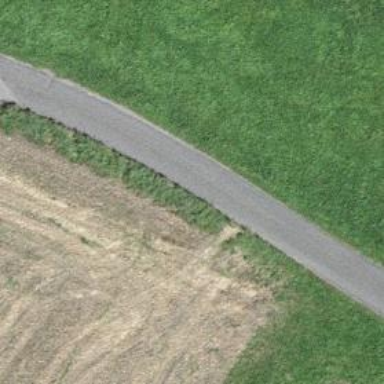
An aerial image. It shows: Unclassified paved road.